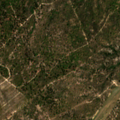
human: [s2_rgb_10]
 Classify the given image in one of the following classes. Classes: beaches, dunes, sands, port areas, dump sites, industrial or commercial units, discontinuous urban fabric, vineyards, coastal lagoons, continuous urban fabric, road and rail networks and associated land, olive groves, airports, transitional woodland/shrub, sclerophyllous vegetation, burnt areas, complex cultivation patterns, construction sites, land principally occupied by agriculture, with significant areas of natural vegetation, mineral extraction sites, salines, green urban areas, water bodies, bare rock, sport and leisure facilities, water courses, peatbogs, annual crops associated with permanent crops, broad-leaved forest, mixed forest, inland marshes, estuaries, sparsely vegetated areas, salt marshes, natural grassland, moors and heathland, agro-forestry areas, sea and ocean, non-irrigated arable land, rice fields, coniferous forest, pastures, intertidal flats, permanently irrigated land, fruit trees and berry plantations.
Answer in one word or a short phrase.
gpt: broad-leaved forest, transitional woodland/shrub